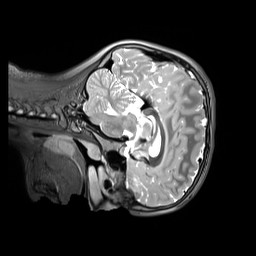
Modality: T2w
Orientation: sagittal
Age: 11
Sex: female
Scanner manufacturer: siemens
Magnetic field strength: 3 T
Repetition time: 3.2 s
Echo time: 0.408 s